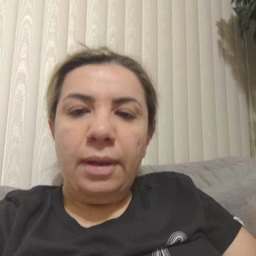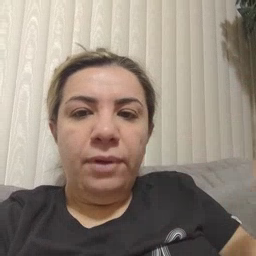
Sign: every